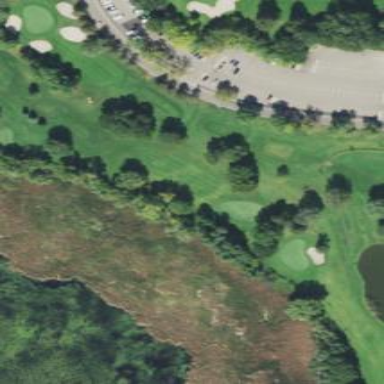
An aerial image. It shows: Area with grass used as rough in golf course.